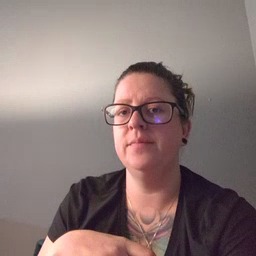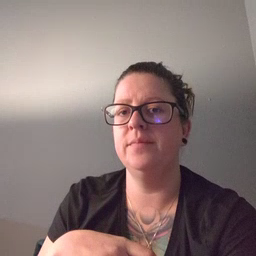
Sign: gift